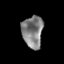
Tissue: prostate
Cell type: T cells
Senescence score: 0.329
Nuclear area (px): 649
Mean DAPI intensity: 130.085